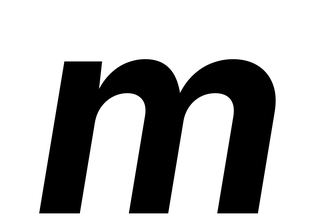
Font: Inter-Italic_Bold_Italic